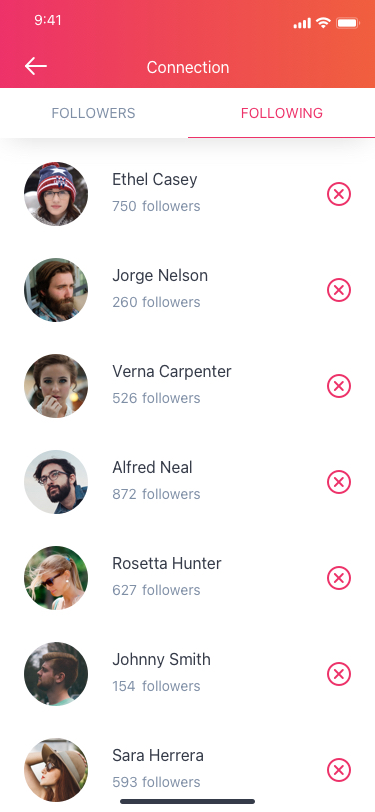
Text in this UI design:
FOLLOWERS
FOLLOWING